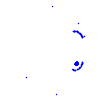
Particle: kaon